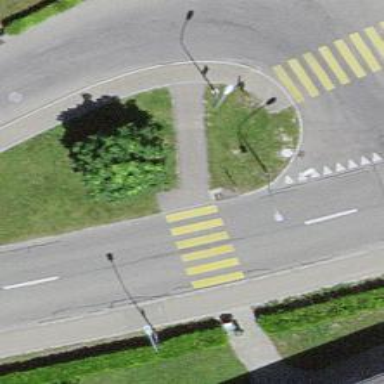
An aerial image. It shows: Marked road crossing.